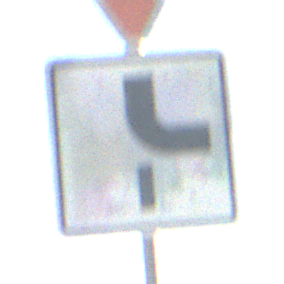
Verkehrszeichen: VerlaufVorfahrtsstrasse10
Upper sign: VorfahrtGewaehren
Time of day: SunriseSunset
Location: Outdoor (Nature)
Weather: PartlyCloudy
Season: NotSpecified
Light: Natural